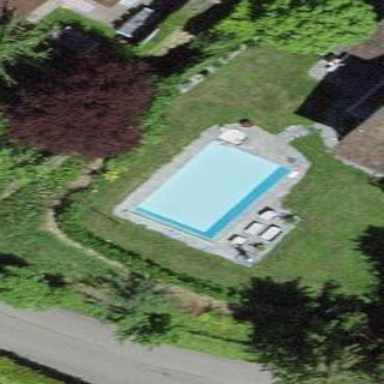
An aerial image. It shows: Swimming pool located in leisure land.